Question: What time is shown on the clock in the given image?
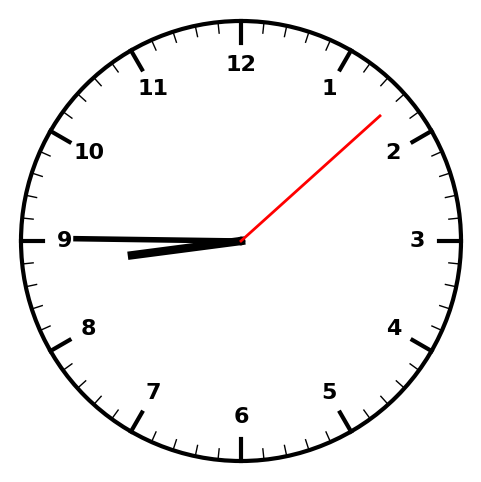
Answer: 08:45:08